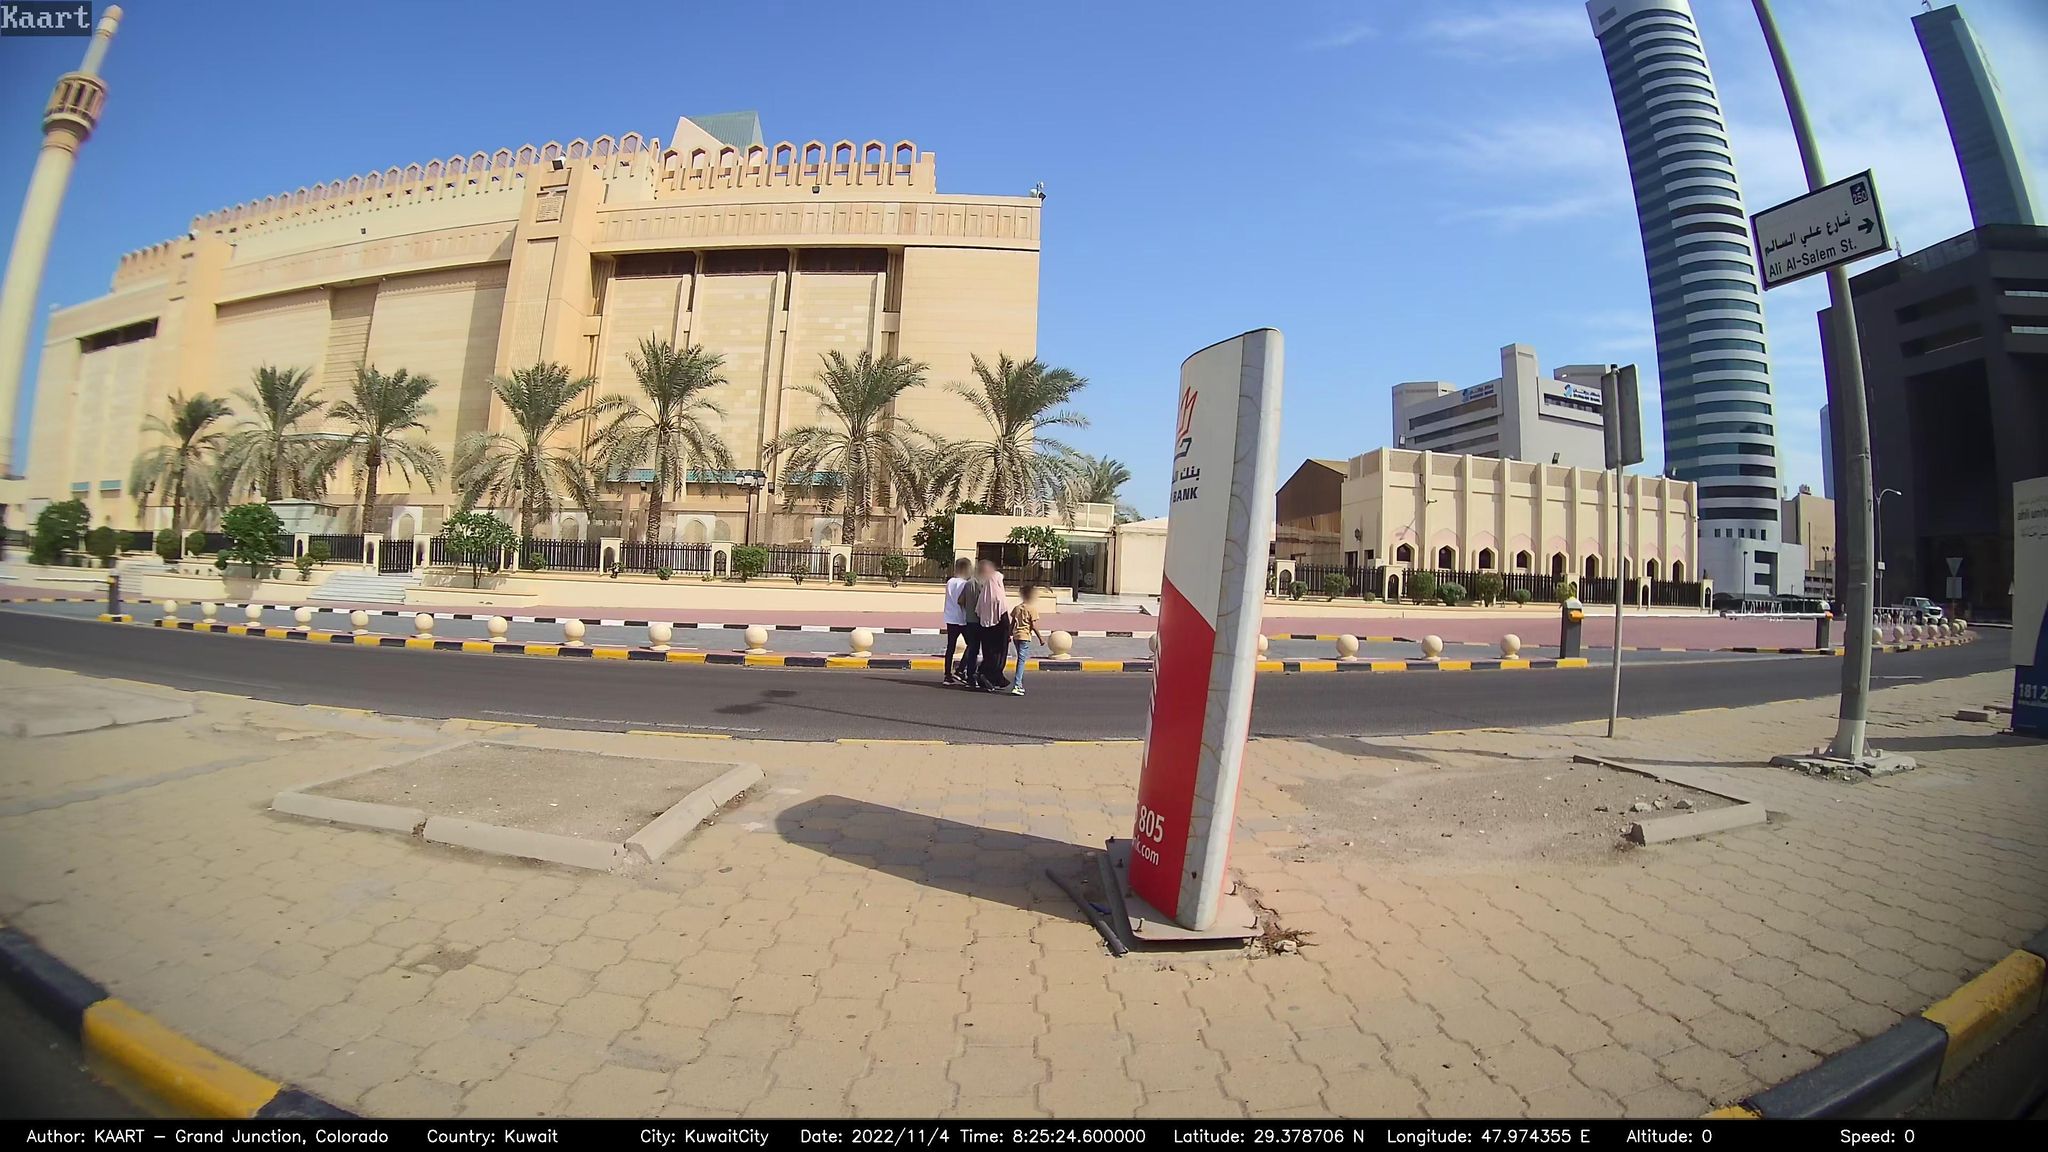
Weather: clear
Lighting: day
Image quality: good
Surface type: walking surface
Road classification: primary
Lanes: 2
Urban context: urban centre
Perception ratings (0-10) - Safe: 6.85, Lively: 8.4, Beautiful: 1.66, Boring: 7.01, Depressing: 2.06, Wealthy: 5.79